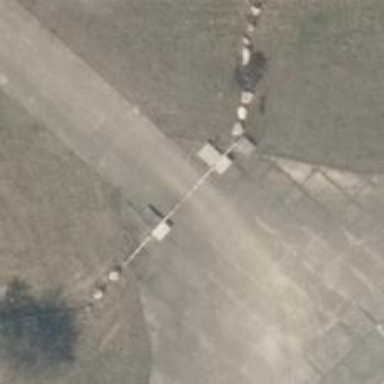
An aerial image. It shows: Unclassified road with concrete surface.